Aerial crown-view tile of a tropical tree (Barro Colorado Island, Panama), acquired 20250124:
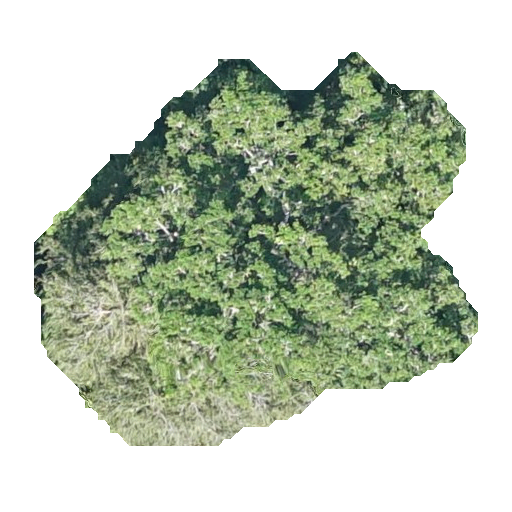
Species: Brosimum alicastrum
GBIF accepted scientific name: Brosimum alicastrum
Crown area: 183.772 m²